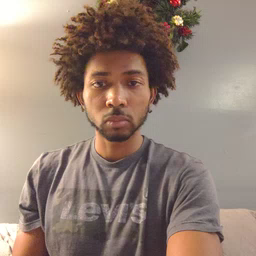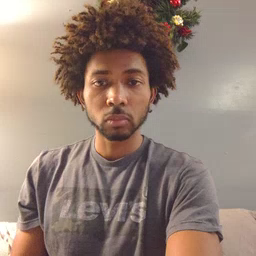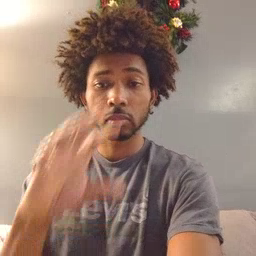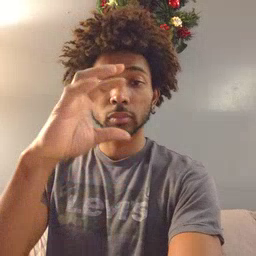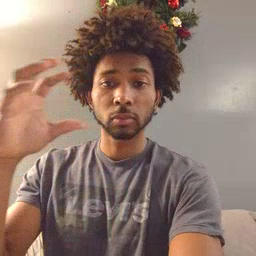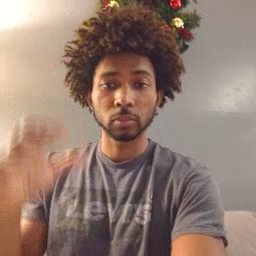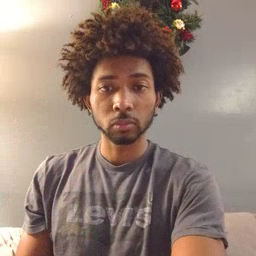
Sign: cloud